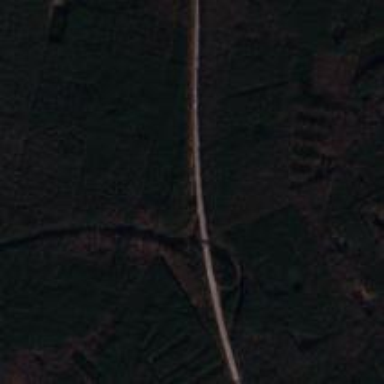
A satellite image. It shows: Motorway junction.